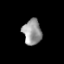
Tissue: lung
Cell type: Epithelial cells
Senescence score: 0.1673
Nuclear area (px): 466
Mean DAPI intensity: 152.639